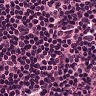
Metastatic tissue present: no